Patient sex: M
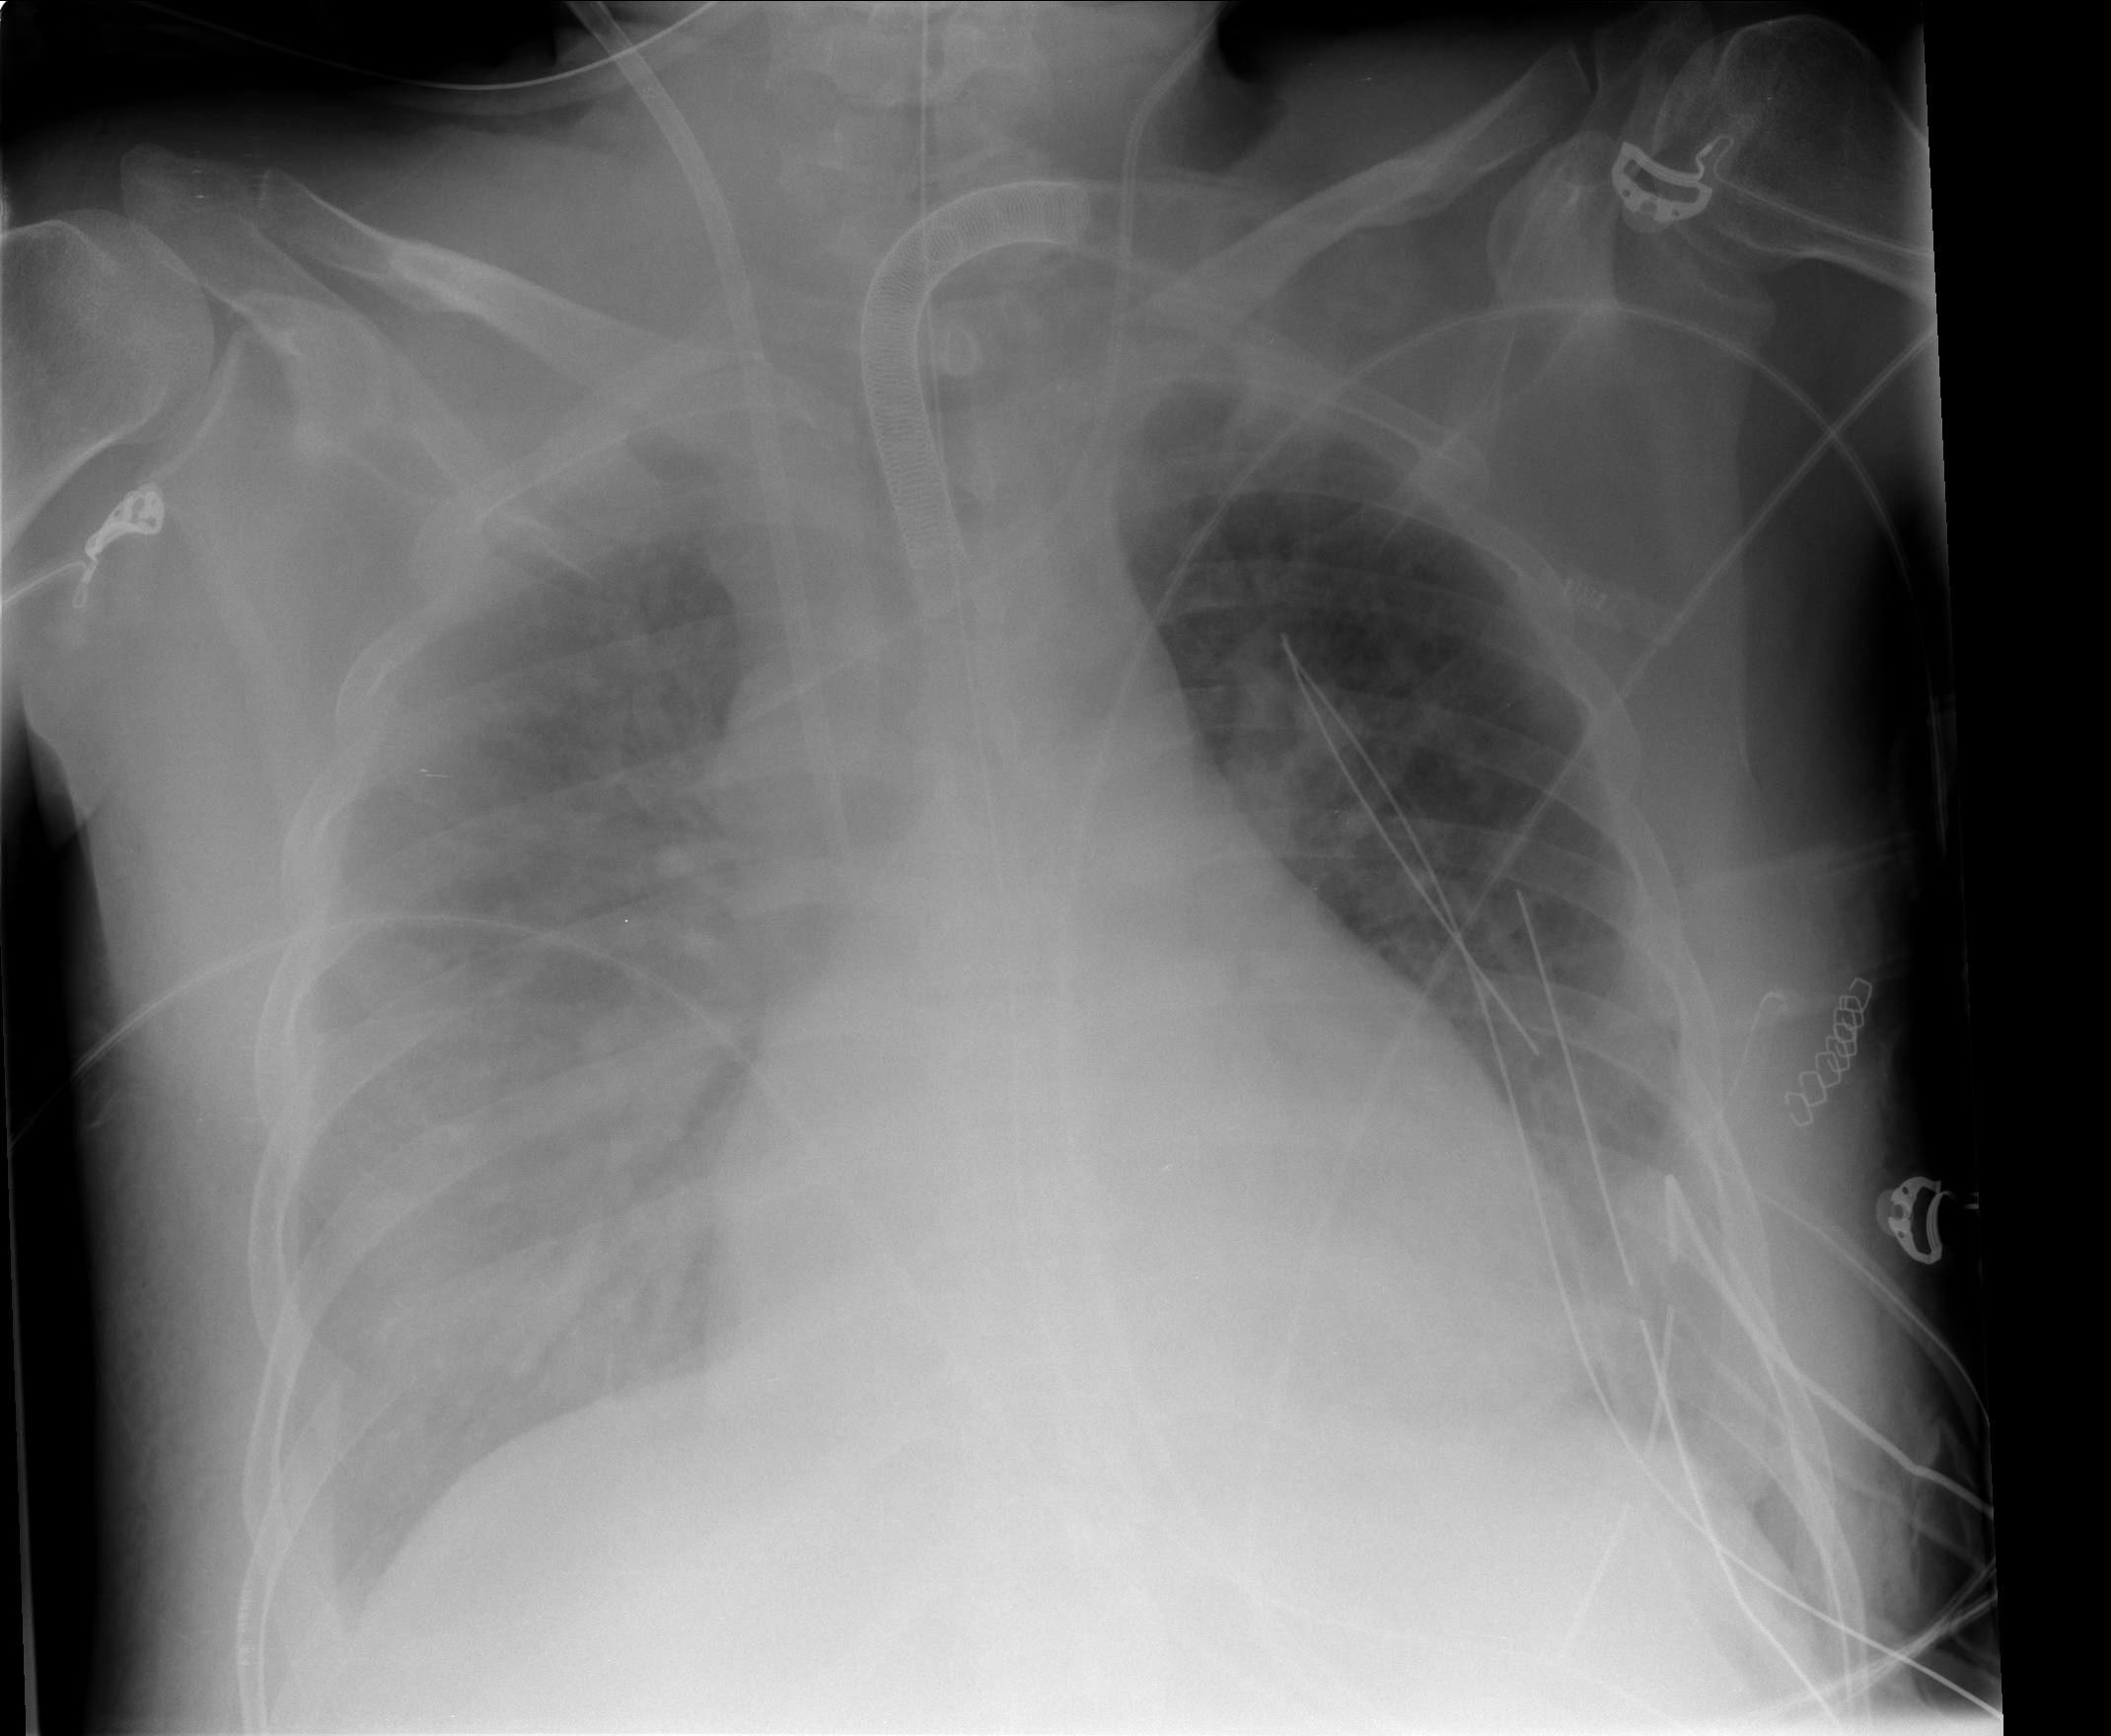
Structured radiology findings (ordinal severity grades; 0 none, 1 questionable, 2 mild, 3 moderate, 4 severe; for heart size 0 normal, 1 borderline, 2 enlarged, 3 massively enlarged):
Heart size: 1
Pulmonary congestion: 3
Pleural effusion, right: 3
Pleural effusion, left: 2
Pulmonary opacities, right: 2
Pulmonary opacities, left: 2
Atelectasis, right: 3
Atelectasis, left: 2